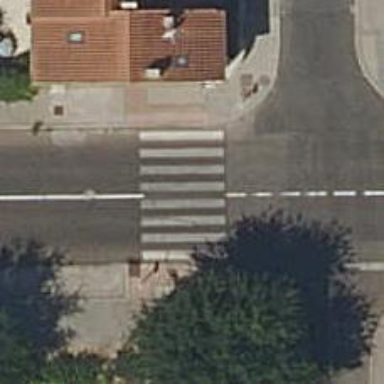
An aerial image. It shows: Marked road crossing.